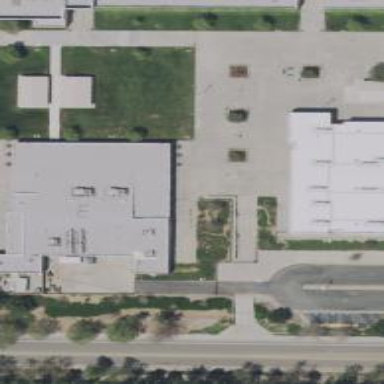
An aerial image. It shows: School building.